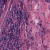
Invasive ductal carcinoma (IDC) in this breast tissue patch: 0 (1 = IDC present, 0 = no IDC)